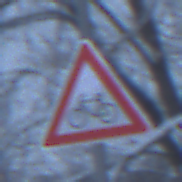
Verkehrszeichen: RadverkehrRechts
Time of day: Midday
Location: Outdoor (Nature)
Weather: Overcast
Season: Winter
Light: Natural